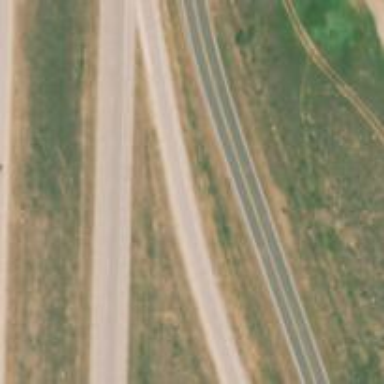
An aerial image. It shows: Tertiary road.